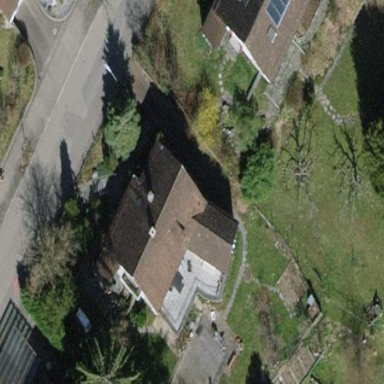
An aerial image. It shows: Building with tiled roof.